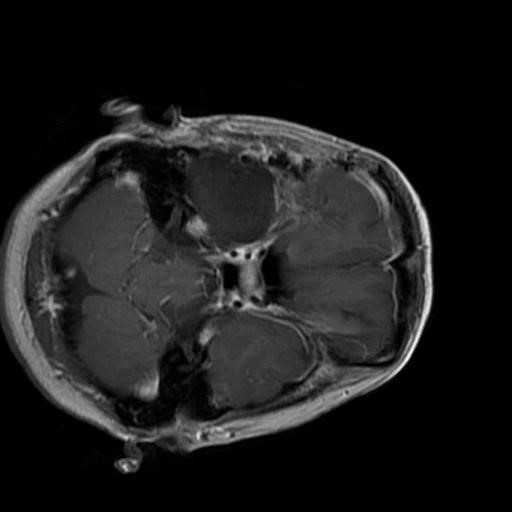
Label: brain_glioma